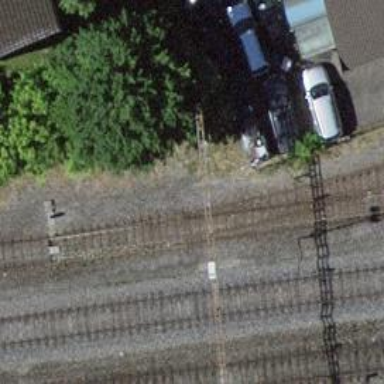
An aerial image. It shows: Railway switch.